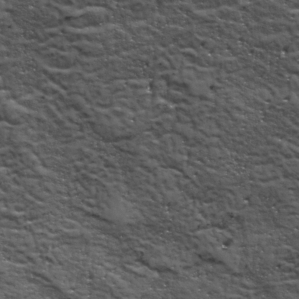
Label: frost